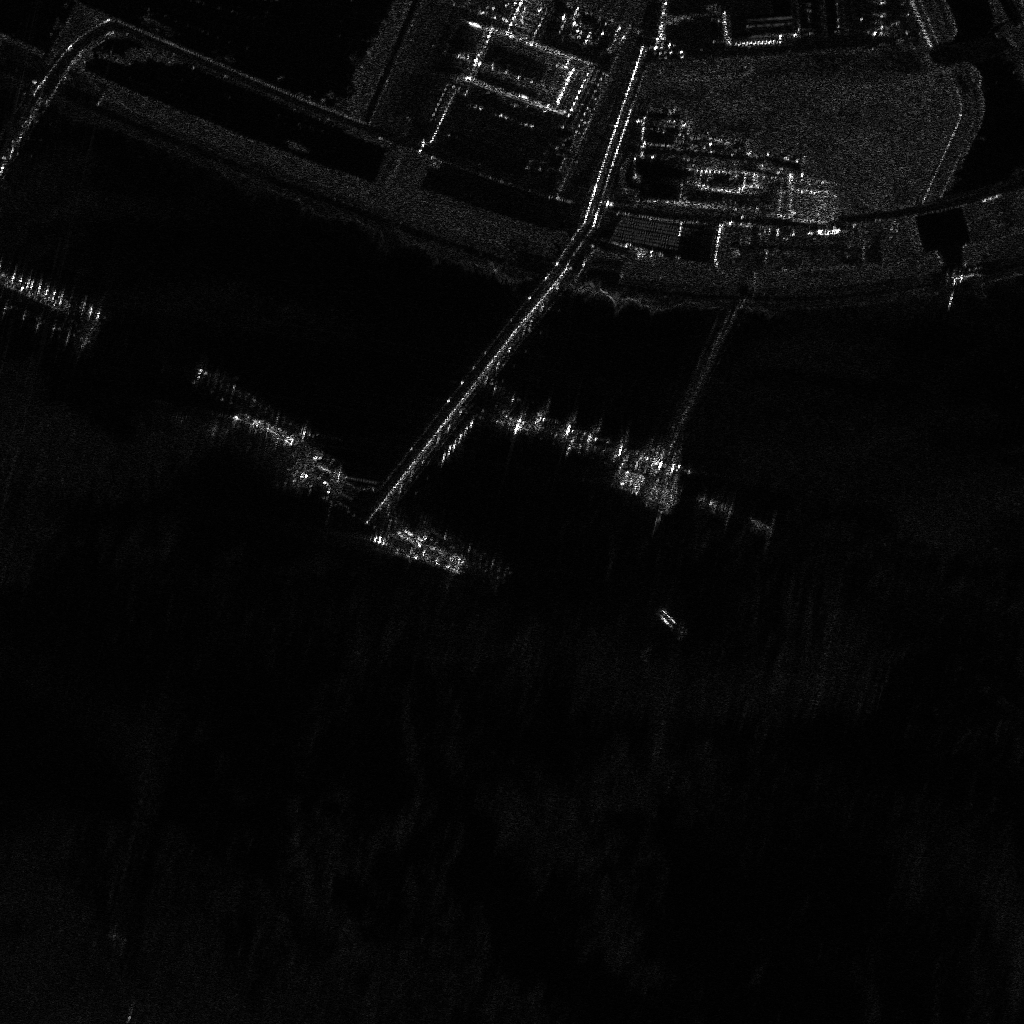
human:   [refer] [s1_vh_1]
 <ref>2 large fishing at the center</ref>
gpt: <box>[[62, 59, 67, 62, 45], [66, 48, 72, 50, 21]]</box>